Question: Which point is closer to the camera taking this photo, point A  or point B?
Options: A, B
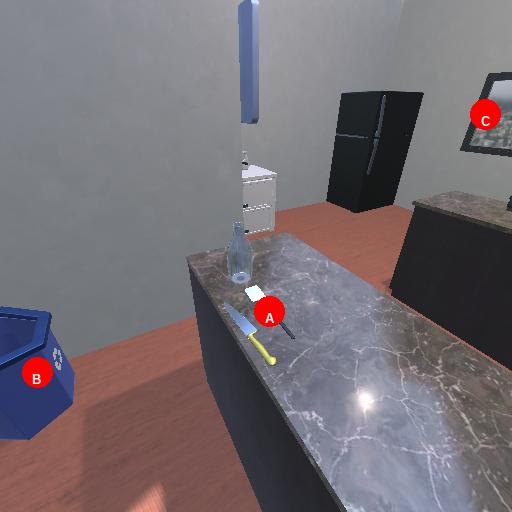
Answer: A